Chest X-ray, AP view. Patient: 36 years old, sex M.
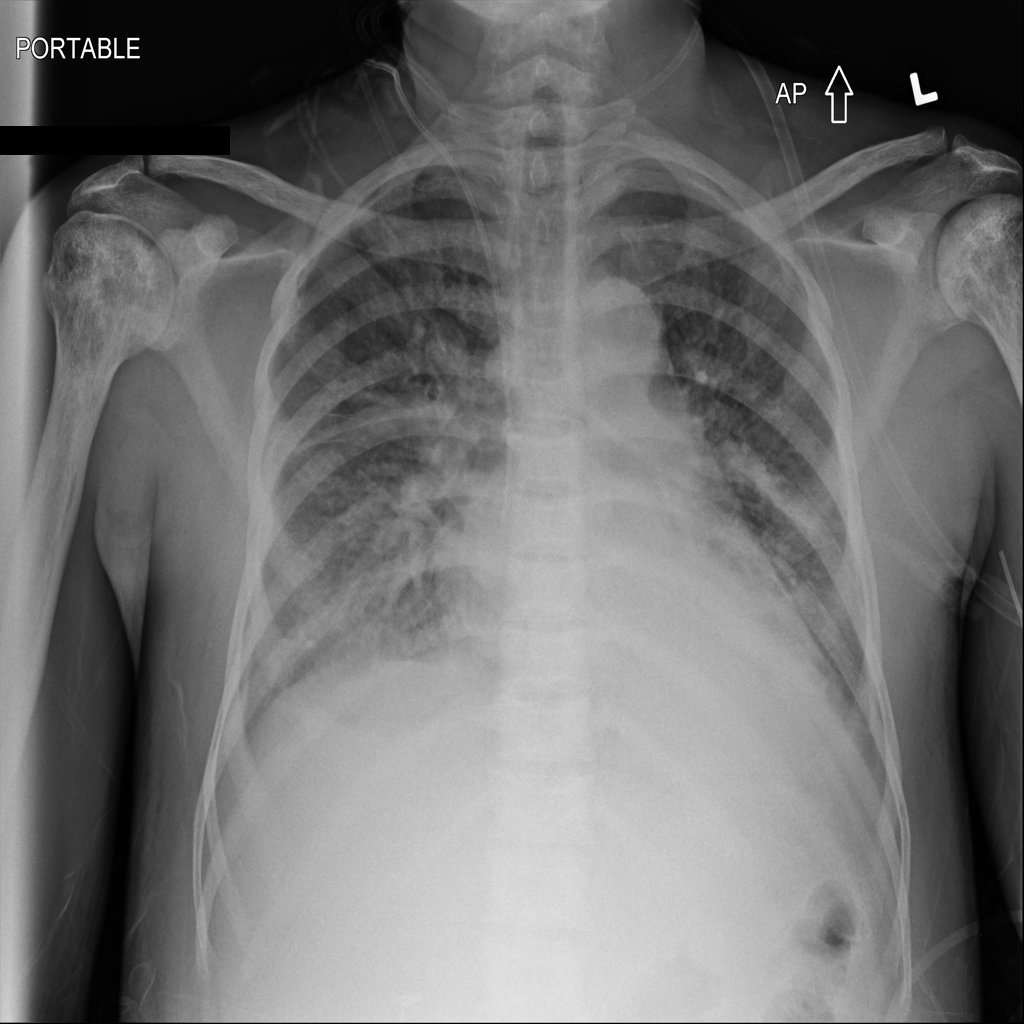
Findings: Atelectasis, Effusion, Infiltration